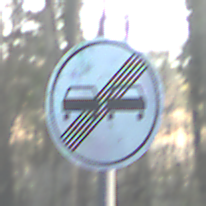
Verkehrszeichen: EndeUeberholverbot
Umgebung: Outdoor, Nature
Tageszeit: SunriseSunset
Wetter: Clear
Licht: Natural
Jahreszeit: Winter
Kontrast: LowContrast